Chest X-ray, AP view. Patient: 58 years old, sex M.
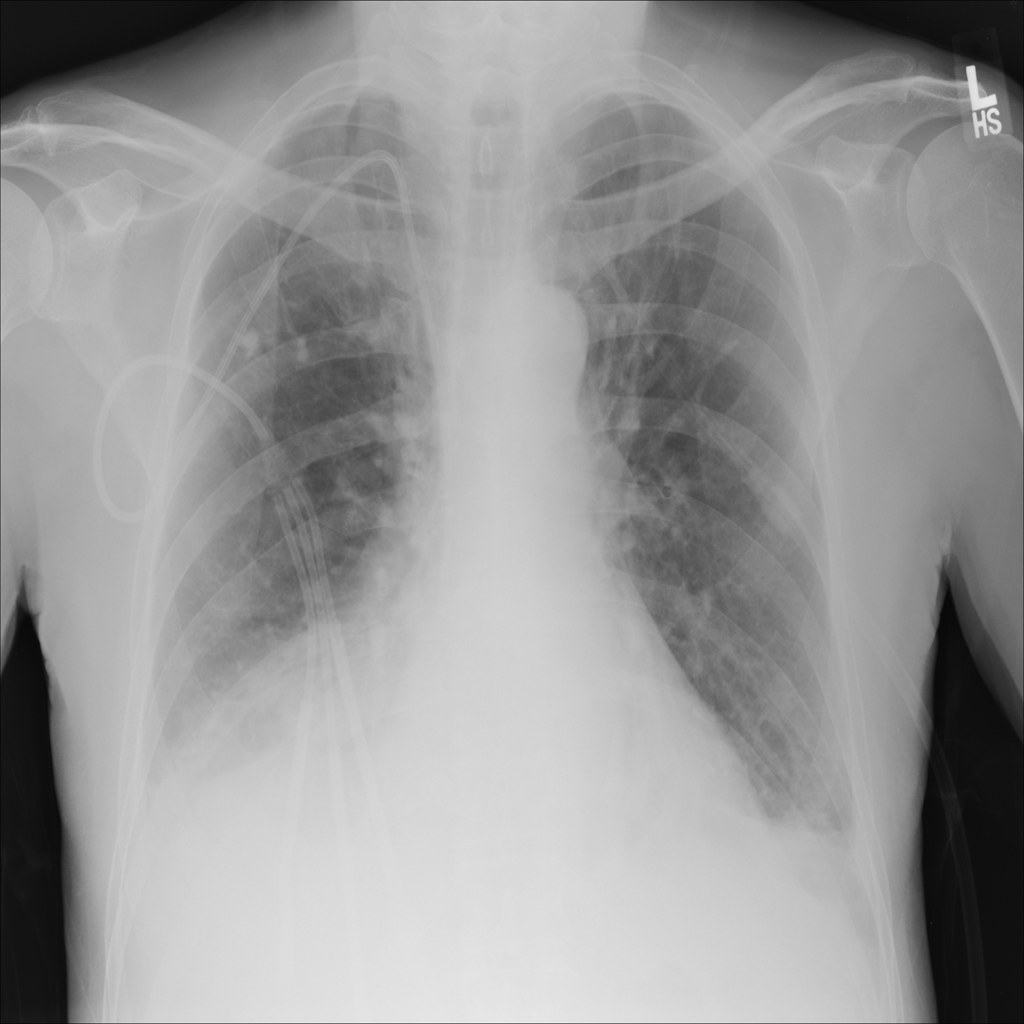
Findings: Consolidation, Nodule